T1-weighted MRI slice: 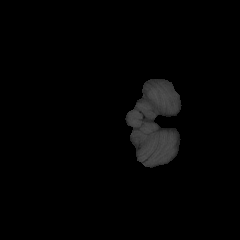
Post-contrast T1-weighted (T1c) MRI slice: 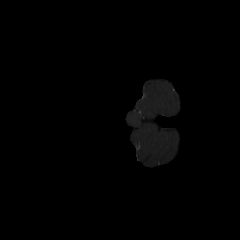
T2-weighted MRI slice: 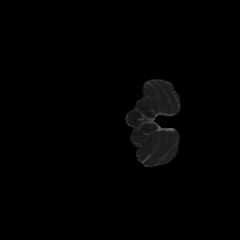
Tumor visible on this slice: no